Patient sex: M
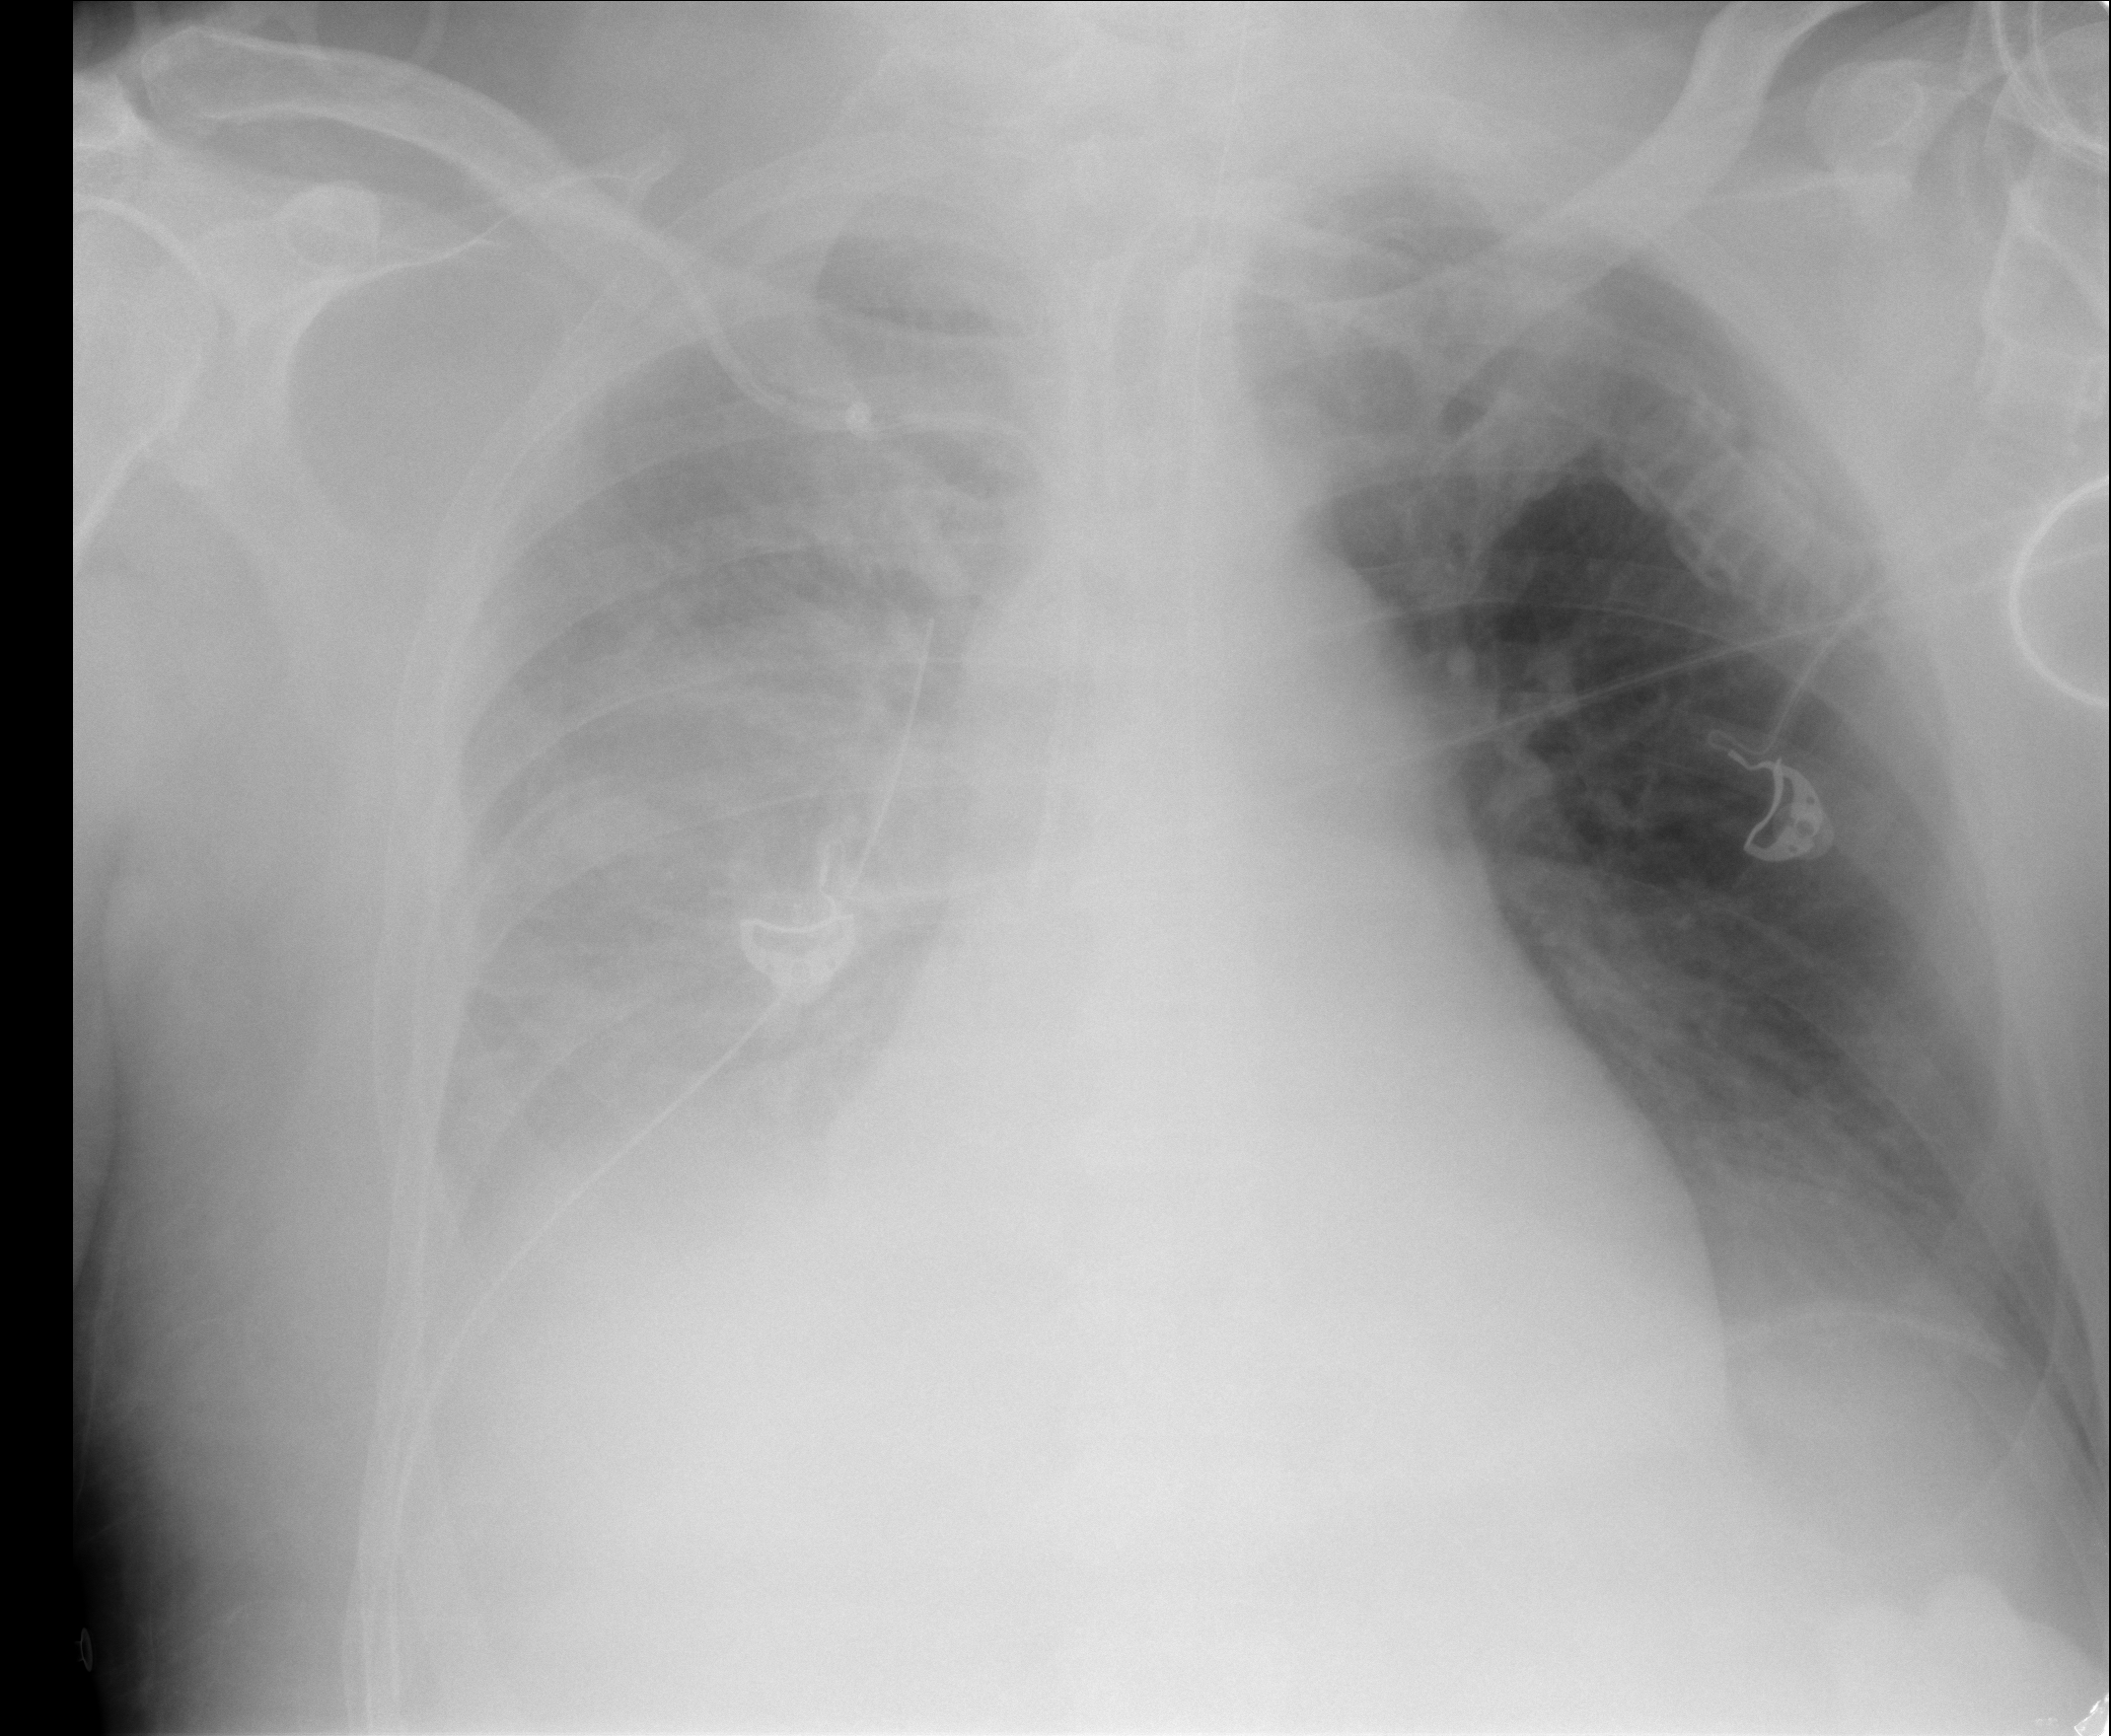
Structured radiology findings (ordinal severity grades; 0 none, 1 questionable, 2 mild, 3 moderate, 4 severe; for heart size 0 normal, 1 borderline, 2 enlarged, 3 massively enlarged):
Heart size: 1
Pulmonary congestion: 0
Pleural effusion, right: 2
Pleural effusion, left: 1
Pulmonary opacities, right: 0
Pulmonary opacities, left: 0
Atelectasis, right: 2
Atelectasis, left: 1